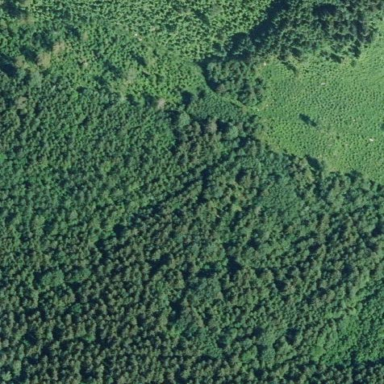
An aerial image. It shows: Beautiful woodland area.